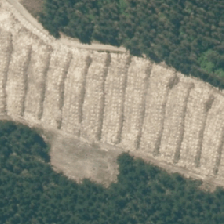
Land cover: harvested_forest